Question: I found a <URL> where I can generate ruby regex.
So basically you enter the text and click the part you want to extract:

So I tried it:
'''
product.css('.crAvgStars .swSprite span').text[/([+-]?\d*\.\d+)(?![-+0-9\.])/, 1]
'''
To get the '4.4' but got 'nil' instead.
Is the regex not working or I placed it in an incorrect way?
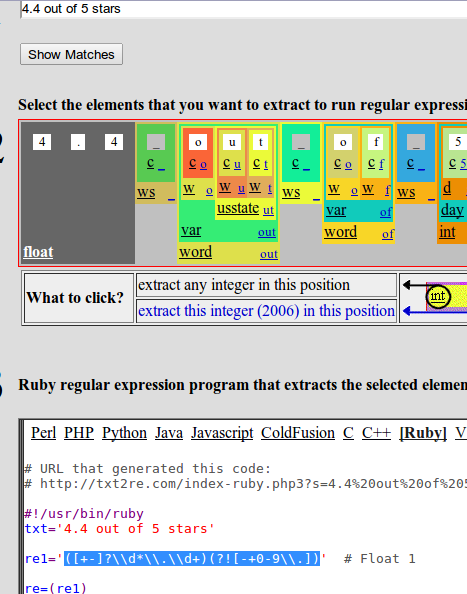
Answer: try this:
'''
s = "4.4 out of 5 stars"
p s[/([+-]?\d*\.\d+)(?![-+0-9\.])/]
# >> "4.4"
'''
You can find this way<URL>:
'''
Regexp.new('([+-]?\d*\.\d+)(?![-+0-9\.])')
# => /([+-]?\d*\.\d+)(?![-+0-9\.])/
'''